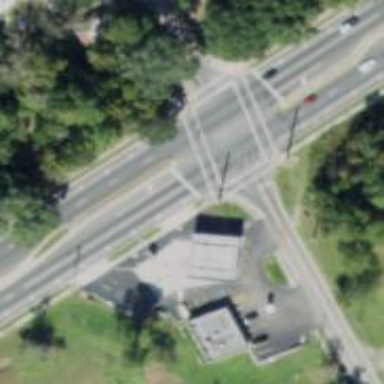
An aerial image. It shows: Marked road crossing.